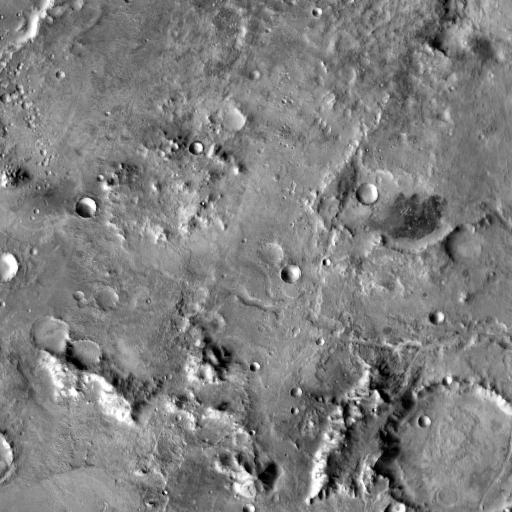
Crater classes present: Background, Other, Buried, Secondary